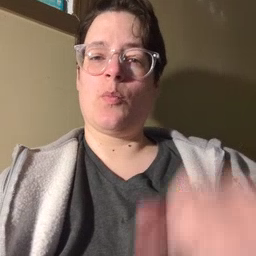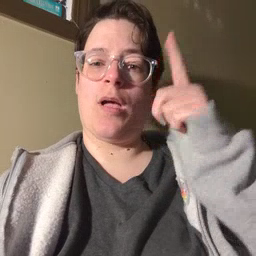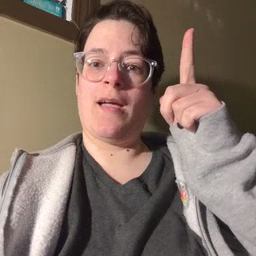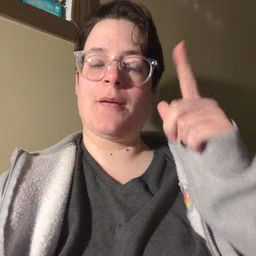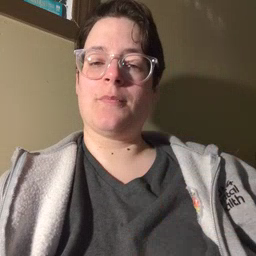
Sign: wake